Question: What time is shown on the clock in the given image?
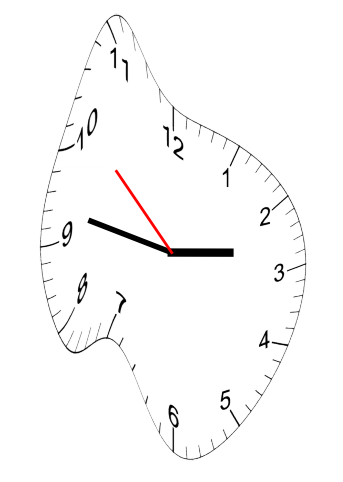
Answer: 02:46:52